Interaction volume radius: 10 \u00c5
Interaction volume height: 10 \u00c5
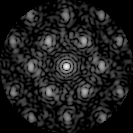
Disorder parameter: 0.4222